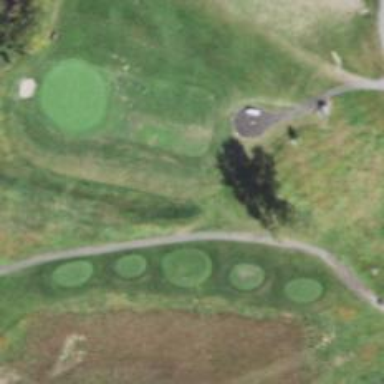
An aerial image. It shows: Path used for both walking and golf.